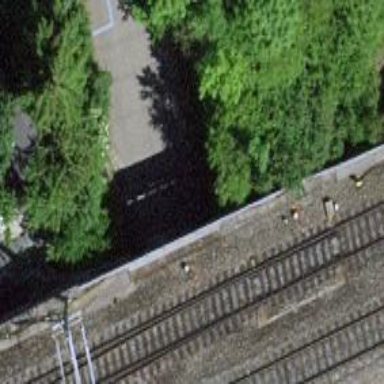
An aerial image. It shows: Cycle barrier.